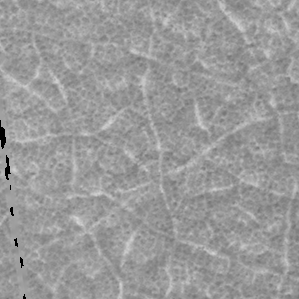
Label: frost